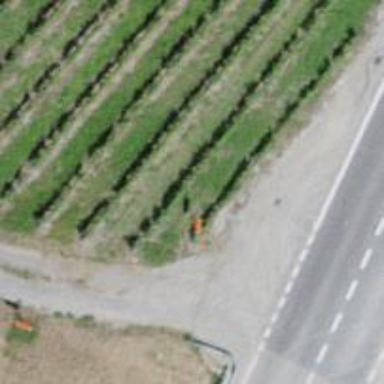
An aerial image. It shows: Pole with roof-covered pipeline marker.